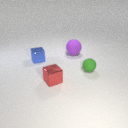
small red metal cube in front of large purple rubber sphere